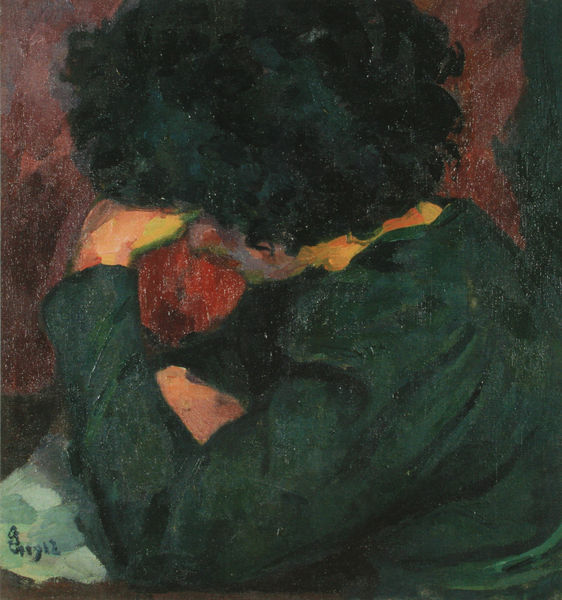
Titel: La lettrice, Die Leserin
Künstler: Giovanni Giacometti
Institution: Privatbesitz
Schlagwörter: dunkel, hand, haut, kopf, mann, schatten, weiß, aquarell, gelb, grün, mädchen, sitzen, blume, braun, ellbogen, frau, frisur, haar, hell, hintergrund, kleid, mund, nase, orange, profil, rücken, schwarz, tisch, rot, tuch, expressionismus, jacke, schnurrbart, wand, arm, arme, falten, mensch, tod, trauer, ärmel, hals, hände, portrait, porträt, signatur, öl, haare, mantel, kind, blatt, kinn, lippen, locken, schulter, traurig, rund, apfel, schrift, kuss, papier, umarmung, haltung, moderne, violett, nacken, impressionistisch, homme, lesen, junge, nachdenklich, aufstützen, nachdenken, abgewandt, interieur, tusche, denken, gestützt, zettel, hinten, weinen, noir, sitzfigur, trost, brief, gaugin, aufgestützt, müde, chambre, rouge, lesend, femme, verdeckt, cheveux, main, tragik, schopf, signature, huile, nolde, geischt, verlorenes profil, verschmiert, petrol, table, tragisch, frau mit kind, profile, tragödie, lire, öl auf leinwand, wuschelkopf, 1912, personne, lisant